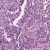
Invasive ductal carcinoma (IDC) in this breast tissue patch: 1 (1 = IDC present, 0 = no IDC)